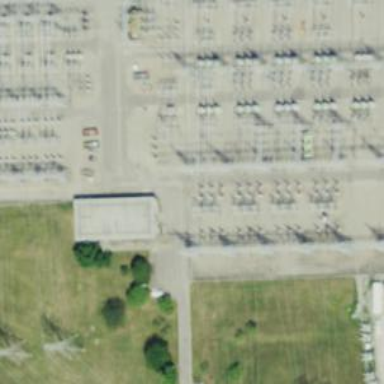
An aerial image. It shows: Switch used for power control.